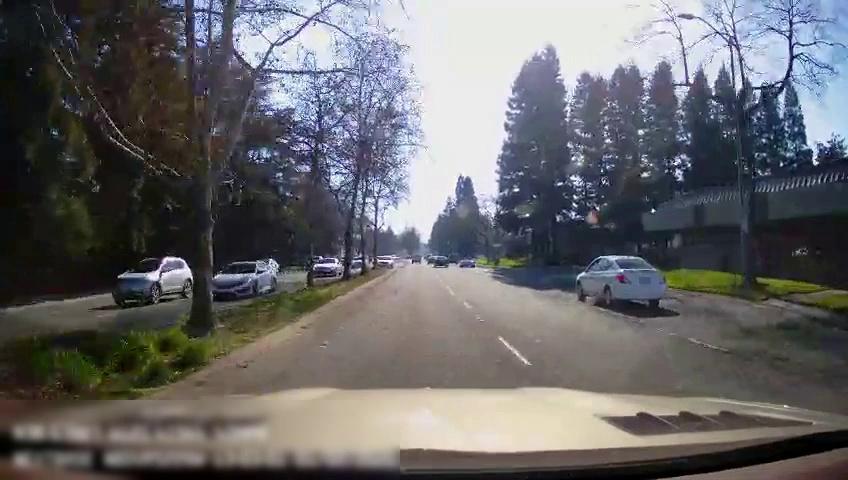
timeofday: Day
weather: Sunny
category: Drivable Space
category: Drivable Space
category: Vehicles | SUV
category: Vehicles | Car
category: Vehicles | Car
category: Vehicles | Car
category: Vehicles | Car
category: Vehicles | Car
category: Vehicles | Car
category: Vehicles | Car
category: Vehicles | Truck
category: Lanes | Current Lane
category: Lanes | Current Lane